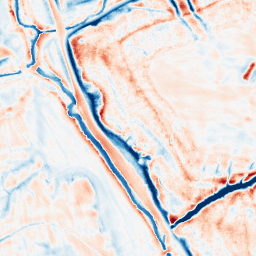
Category: edge_preserving
Decomposition family: bilateral
Decomposition parameters: d: 21
sigma_color: 50
sigma_space: 50
Upsampling method: cubic_catmull_rom
Upsampling parameters: scale: 8
Upsampling scale: 8